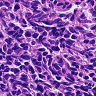
Metastatic tissue present: no